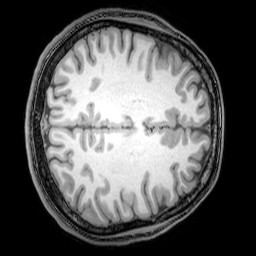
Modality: T1w
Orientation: axial
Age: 24
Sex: male
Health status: healthy
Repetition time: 0.081 s
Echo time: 0.037 s